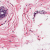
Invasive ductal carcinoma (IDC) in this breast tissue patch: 0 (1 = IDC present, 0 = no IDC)